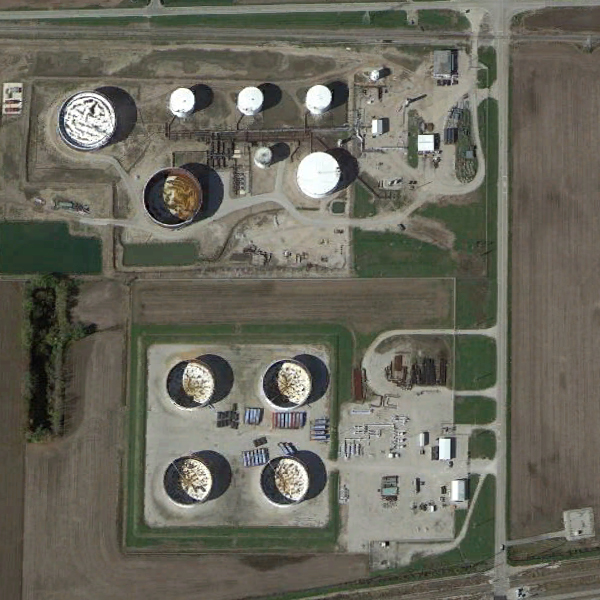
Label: StorageTanks